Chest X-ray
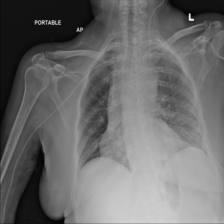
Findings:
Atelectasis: negative
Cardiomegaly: negative
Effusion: negative
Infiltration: negative
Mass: negative
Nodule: negative
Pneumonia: negative
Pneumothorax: negative
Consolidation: negative
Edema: negative
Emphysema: negative
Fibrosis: negative
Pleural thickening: negative
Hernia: negative